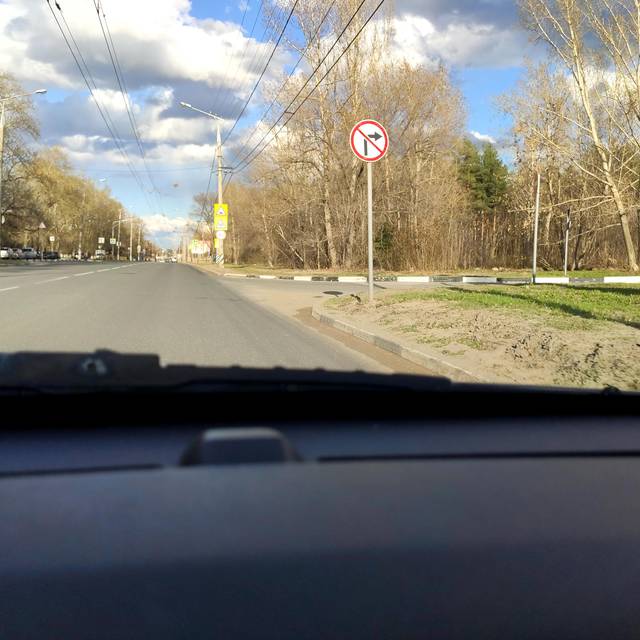
Region: Russia
Coordinates: 53.499, 49.403